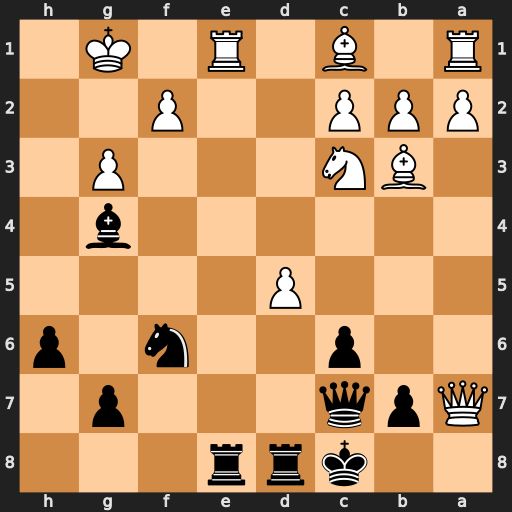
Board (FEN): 2krr3/Qpq3p1/2p2n1p/3P4/6b1/1BN3P1/PPP2P2/R1B1R1K1
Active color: b
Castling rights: -
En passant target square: -
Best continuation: Rxe1+ Kg2 Qe5 Qa8+ Kd7 Qxb7+ Ke8 Bg5 Rxa1